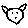
Label: cat